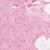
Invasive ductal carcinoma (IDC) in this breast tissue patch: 0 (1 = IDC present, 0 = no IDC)